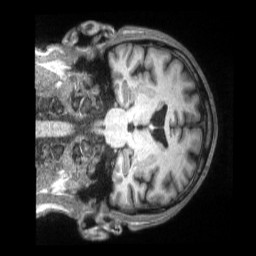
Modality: T1w
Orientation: coronal
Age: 66
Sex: male